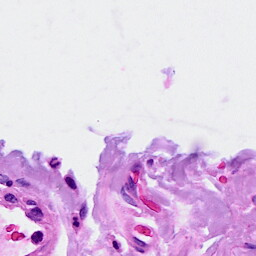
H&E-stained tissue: Breast